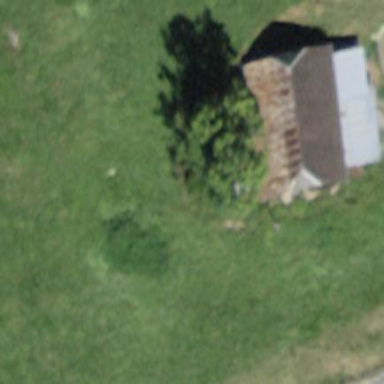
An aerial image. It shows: Rural barn.